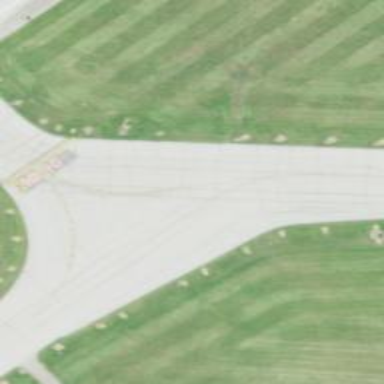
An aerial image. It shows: View of taxiway at the airport.